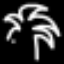
Label: palm tree